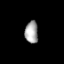
Tissue: lung
Cell type: Endothelial cells
Senescence score: 0.5768
Nuclear area (px): 284
Mean DAPI intensity: 165.137